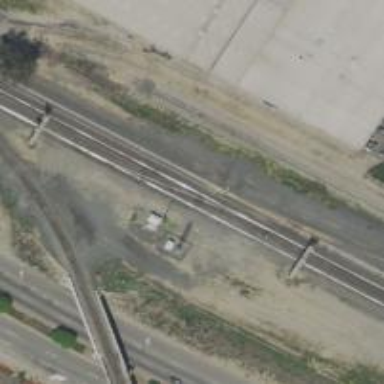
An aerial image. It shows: Junction on the railway.